【题型】解答题　【知识点】立体几何　【难度】easy
如图, 在三棱锥 \(D-ABC\) 中, 平面 \(ACD \perp\) 平面 \(ABC\), \(AD \perp AC\), \(AB \perp BC\), \(E,F\) 分别为棱 \(BC,CD\) 的中点;

\vspace{5pt}

(1) 求证: 直线 \(EF \parallel\) 平面 \(ABD\);

\vspace{5pt}
(2) 求证: 直线 \(BC \perp\) 平面 \(ABD\);

\vspace{5pt}
(3) 若直线 \(CD\) 与平面 \(ABC\) 所成的角为 \(45^\circ\), 直线 \(CD\) 与平面 \(ABD\) 所成角为 \(30^\circ\), 求二面角 \(B-AD-C\) 的大小;

\vspace{5pt}
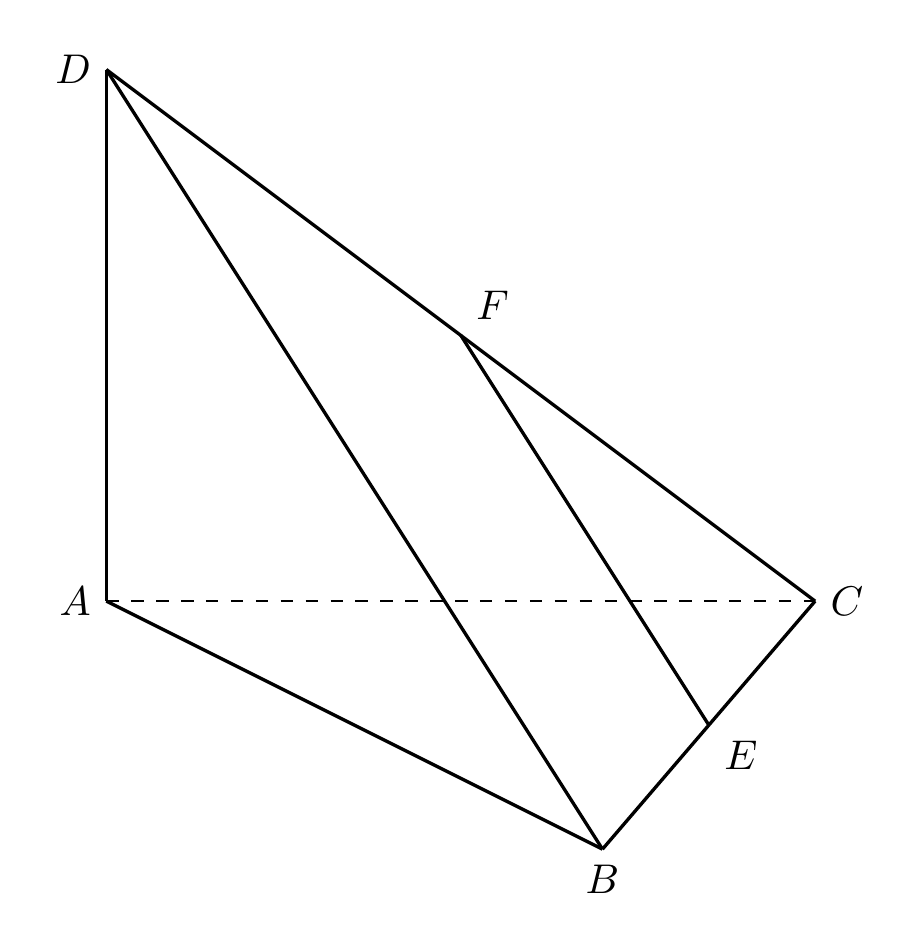
【解答】
【详解】

(1) 因为 \(E,F\) 分别为棱 \(BC,CD\) 的中点, 所以 \(EF \parallel BD\),

因为 \(EF \not\subset\) 平面 \(ABD\), \(BD \subset\) 平面 \(ABD\),

所以直线 \(EF \parallel\) 平面 \(ABD\);

\vspace{5pt}
(2) 因为平面 \(ACD \perp\) 平面 \(ABC\), 平面 \(ACD \cap\) 平面 \(ABC = AC\), \(AD \perp AC\),

所以 \(AD \perp\) 平面 \(ABC\), \(BC \subset\) 平面 \(ABC\), 所以 \(AD \perp BC\),

又 \(AB \perp BC\), \(AB \cap AD = A\), \(AB, AD \subset\) 平面 \(ABD\), 所以直线 \(BC \perp\) 平面 \(ABD\);

\vspace{5pt}
(3) 由 (2) 知, \(AD \perp\) 平面 \(ABC\), \(AB \subset\) 平面 \(ABC\), \(AC \subset\) 平面 \(ABC\),

所以 \(AD \perp AC\), \(AD \perp AB\), 即 \(\angle BAC\) 为二面角 \(B-AD-C\) 的平面角,

因为 \(AD \perp\) 平面 \(ABC\), 所以 \(\angle DCA\) 为直线 \(CD\) 与平面 \(ABC\) 所成的角,

即 \(\angle DCA = 45^\circ\), 即 \(AC = AD\),

由 (2) 知 \(BC \perp\) 平面 \(ABD\), \(\angle CDB\) 为直线 \(CD\) 与平面 \(ABD\) 所成的角,

即 \(\angle CDB = 30^\circ\), 即 \(BC = \frac{1}{2}CD\),

设 \(AC = AD = 2\), 所以 \(DC = 2\sqrt{2}\), \(BC = \sqrt{2}\),

得 \(AB = \sqrt{AC^2 - BC^2} = \sqrt{2}\), 所以 \(\angle BAC = 45^\circ\),

所以二面角 \(B-AD-C\) 的平面角为 \(45^\circ\).